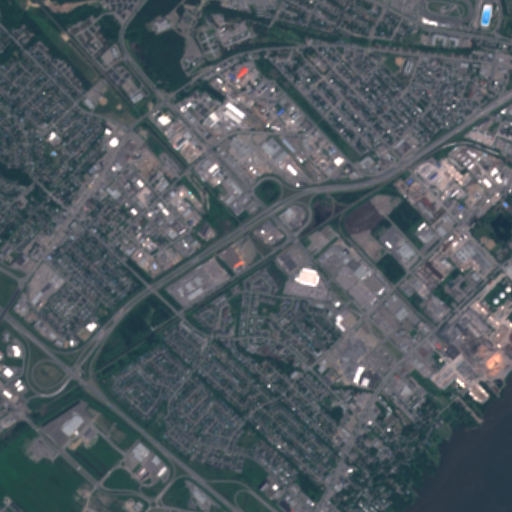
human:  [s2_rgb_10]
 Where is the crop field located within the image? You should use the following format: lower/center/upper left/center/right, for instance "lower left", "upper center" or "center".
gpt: The crop field is located in the lower left of the image.
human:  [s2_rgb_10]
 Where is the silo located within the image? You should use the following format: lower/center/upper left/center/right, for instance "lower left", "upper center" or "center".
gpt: The silo is located in the upper center of the image.
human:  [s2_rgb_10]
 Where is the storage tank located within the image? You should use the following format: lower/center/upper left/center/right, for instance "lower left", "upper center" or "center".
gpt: The storage tank is located in the center right of the image.
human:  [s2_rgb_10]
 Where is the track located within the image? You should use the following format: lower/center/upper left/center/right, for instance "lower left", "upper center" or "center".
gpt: The track is located in the upper right of the image.
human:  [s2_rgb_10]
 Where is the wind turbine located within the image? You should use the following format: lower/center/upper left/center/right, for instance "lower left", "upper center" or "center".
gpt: The wind turbine is located in the upper center of the image.
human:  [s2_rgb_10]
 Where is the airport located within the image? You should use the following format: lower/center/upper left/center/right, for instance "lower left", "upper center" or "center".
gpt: There is no airport in the image.